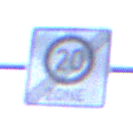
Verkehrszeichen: EndeZone20
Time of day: SunriseSunset
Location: Outdoor (Suburban)
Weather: PartlyCloudy
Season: NotSpecified
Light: Natural